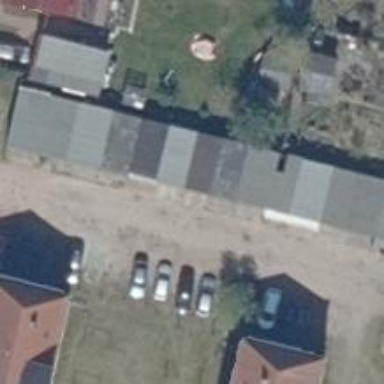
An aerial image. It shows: Group of garages.